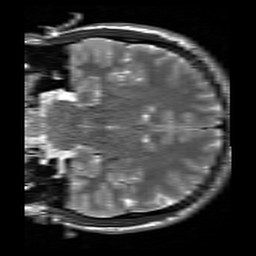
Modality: T2w
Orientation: coronal
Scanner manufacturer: siemens
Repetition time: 3.9 s
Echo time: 0.076 s